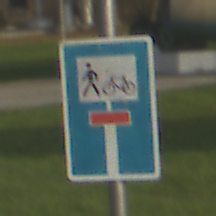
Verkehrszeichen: SackgasseRadverkehrFussgaengerDurchlaessig
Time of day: SunriseSunset
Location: Outdoor (Special)
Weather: Clear
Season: NotSpecified
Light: Natural